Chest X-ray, PA view. Patient: 19 years old, sex M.
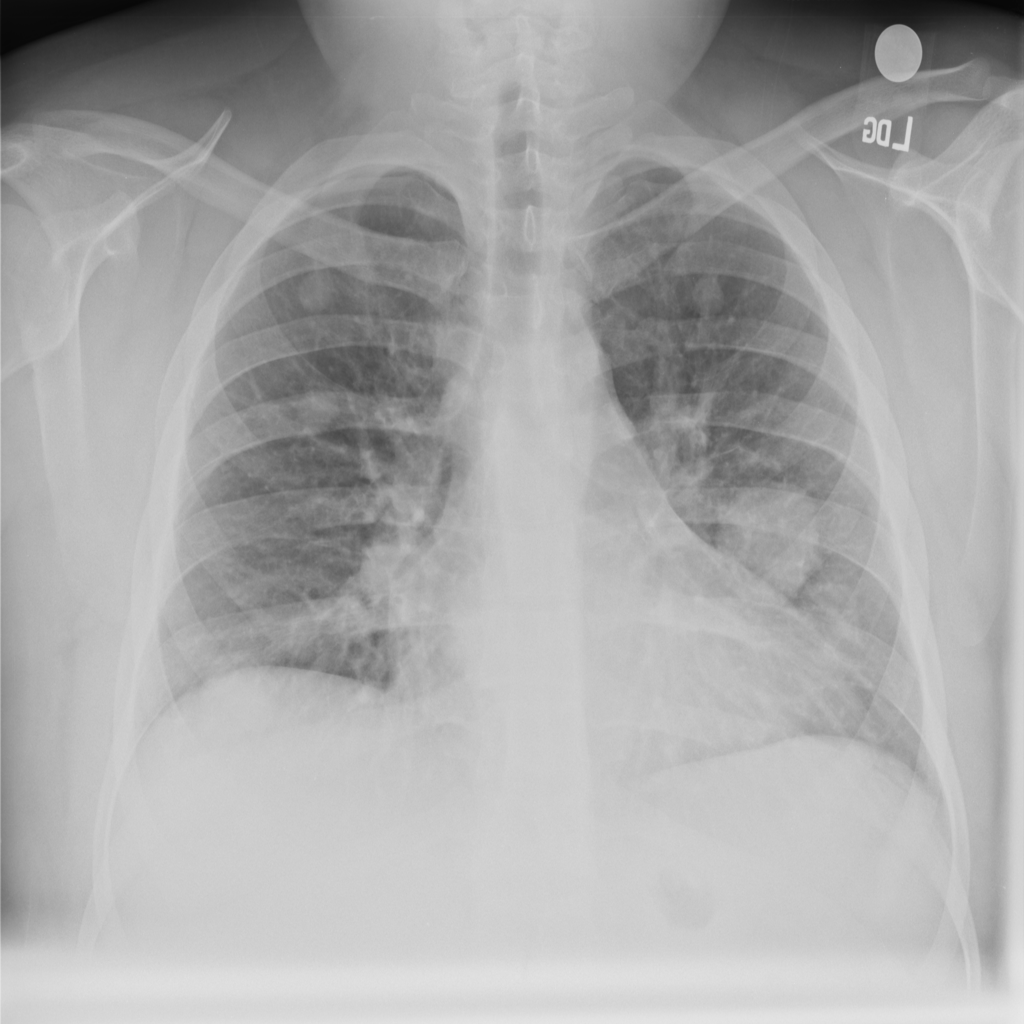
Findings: Nodule